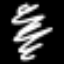
Label: squiggle